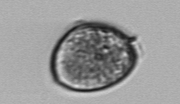
Label: Prorocentrum